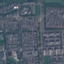
Land use / land cover class: Residential